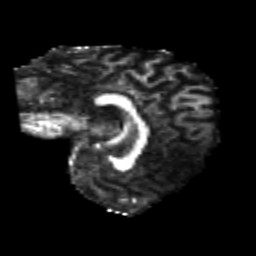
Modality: FA
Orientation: sagittal
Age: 25
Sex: female
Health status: healthy
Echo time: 0.074 s